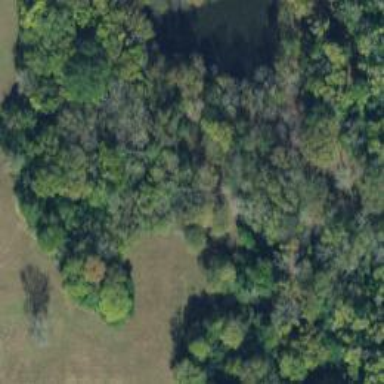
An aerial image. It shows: Mixed woodland area with variety of leaf types and cycles.